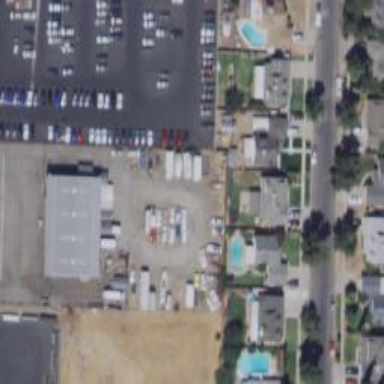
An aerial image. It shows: Commercial area.